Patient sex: M
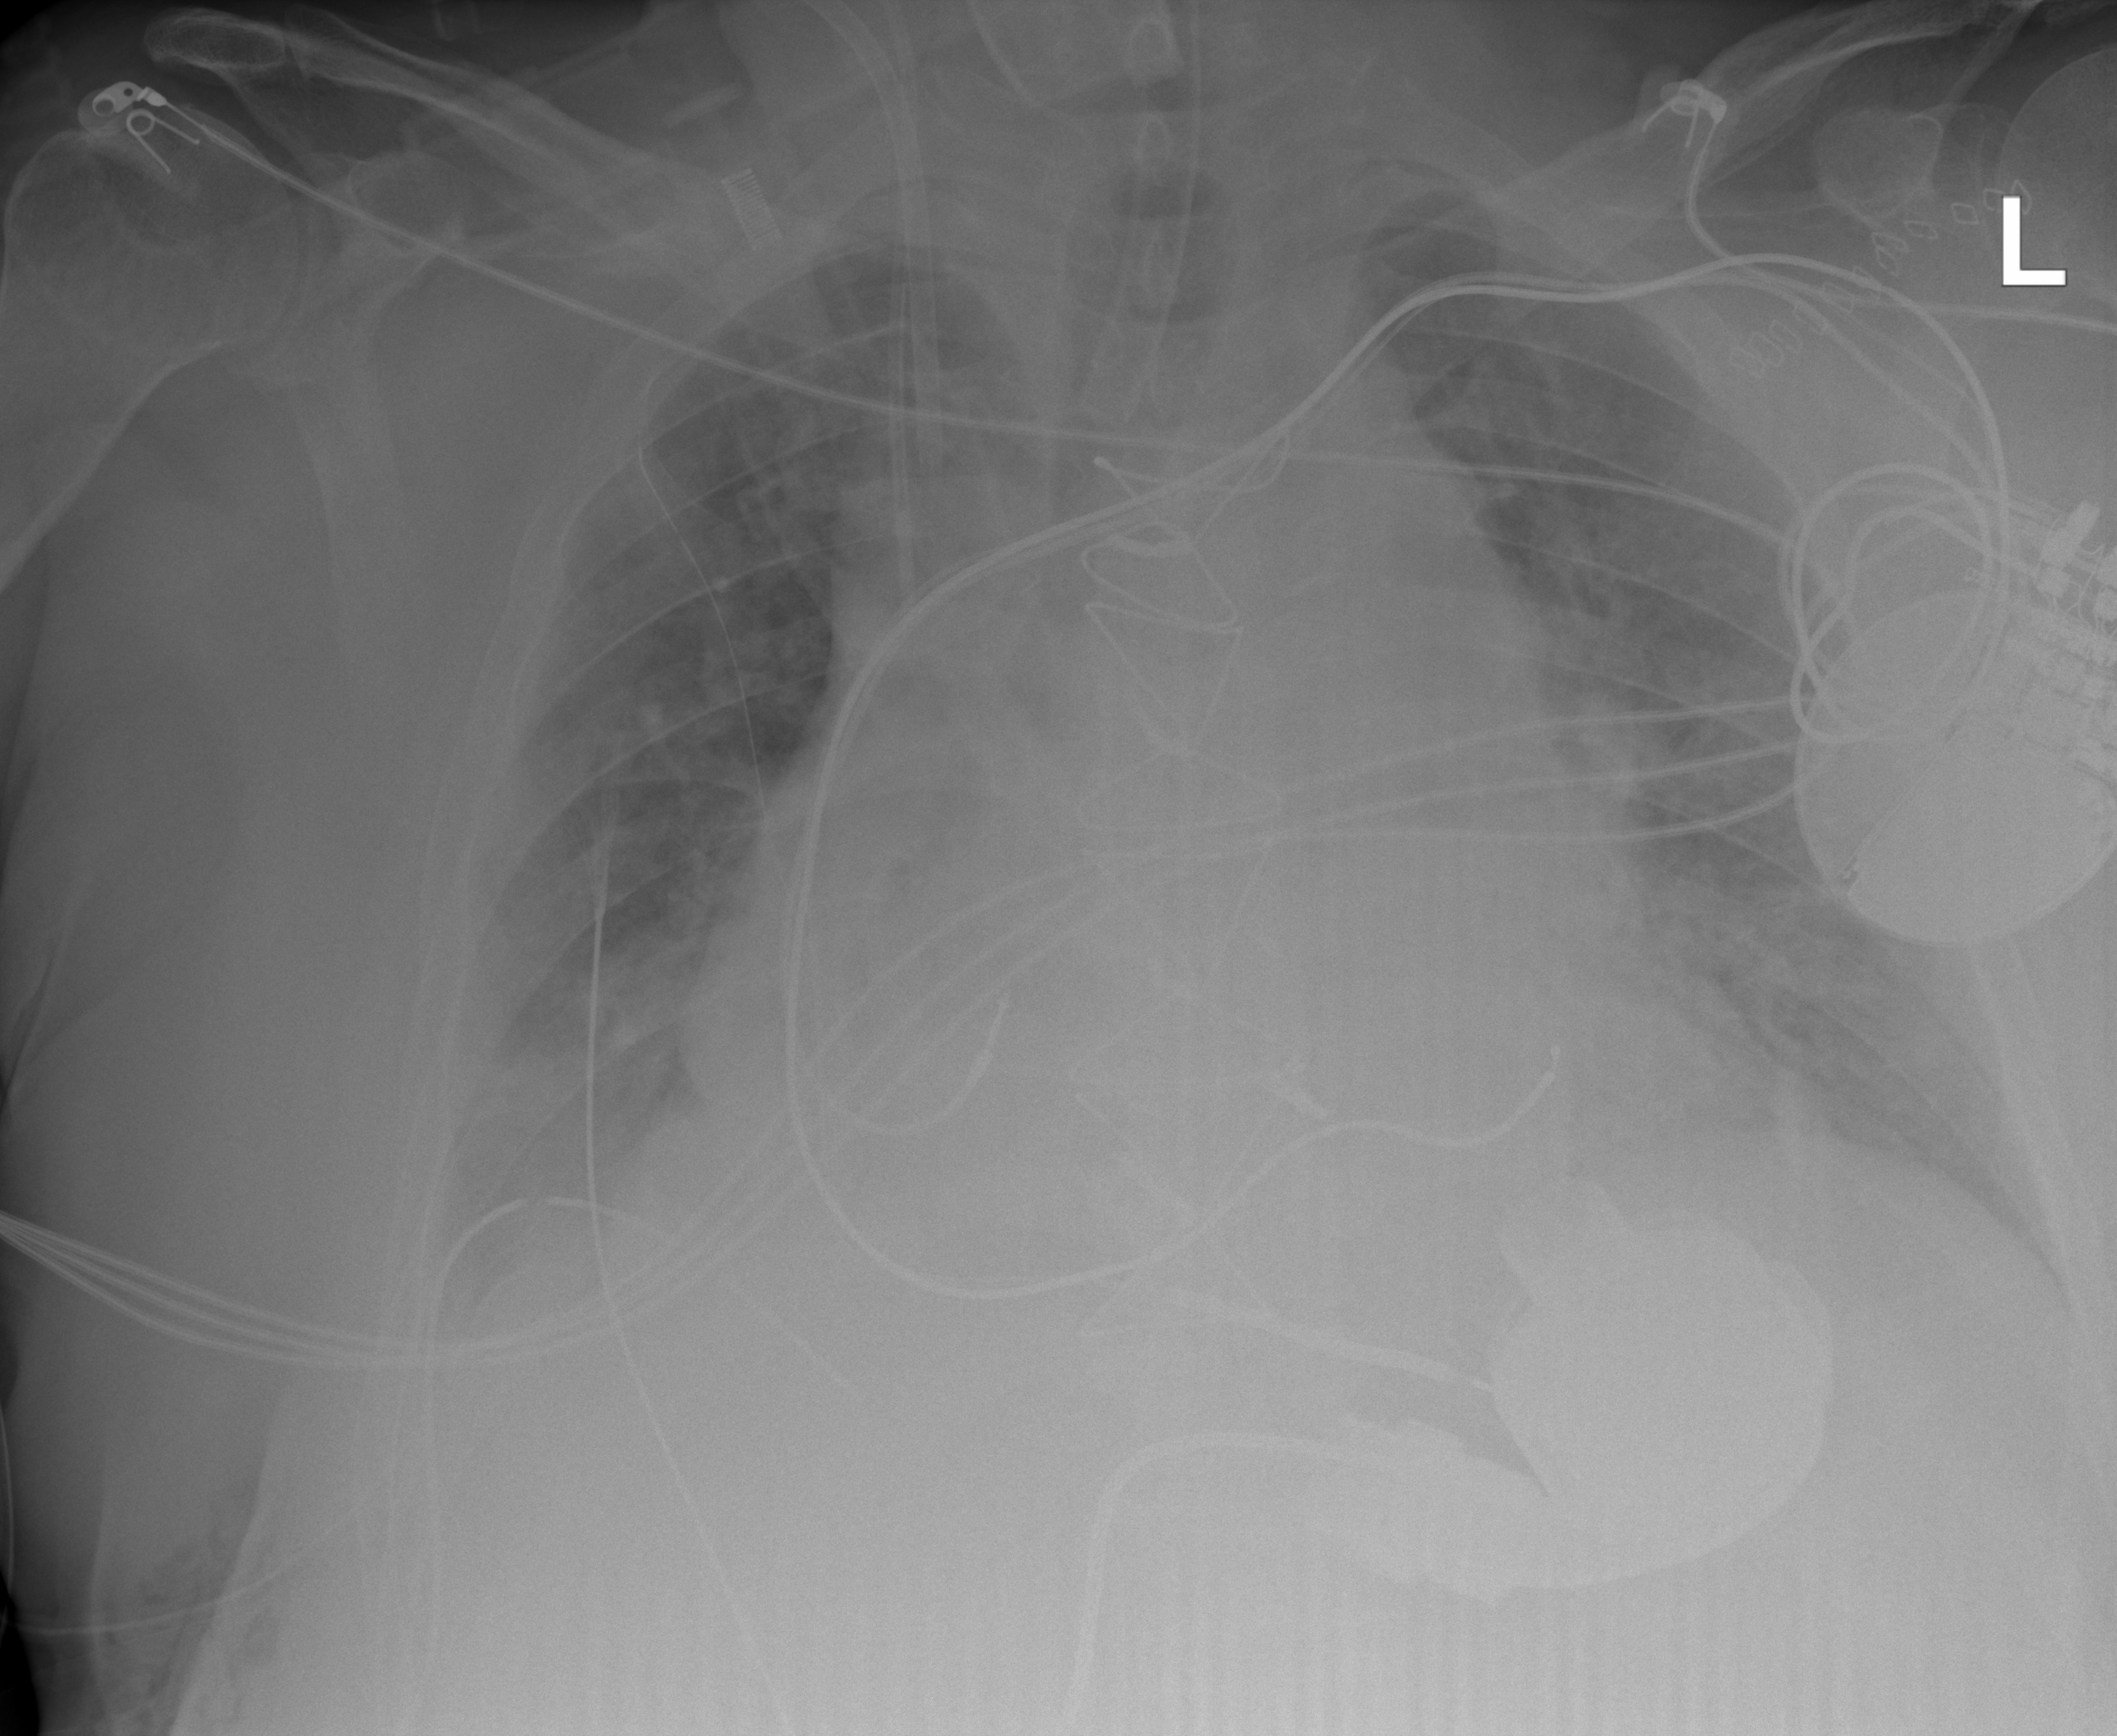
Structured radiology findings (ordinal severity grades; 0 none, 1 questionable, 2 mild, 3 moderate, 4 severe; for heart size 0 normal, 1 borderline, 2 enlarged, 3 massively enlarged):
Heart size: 2
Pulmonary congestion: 2
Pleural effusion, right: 2
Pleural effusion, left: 0
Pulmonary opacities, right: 2
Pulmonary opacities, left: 2
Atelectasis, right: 2
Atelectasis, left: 2